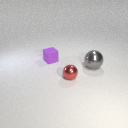
small red metal sphere in front of small purple rubber cube